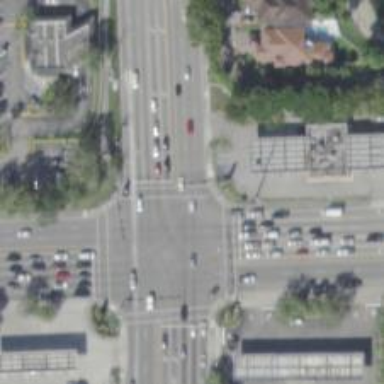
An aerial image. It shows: Crossing with marked lines on the road.